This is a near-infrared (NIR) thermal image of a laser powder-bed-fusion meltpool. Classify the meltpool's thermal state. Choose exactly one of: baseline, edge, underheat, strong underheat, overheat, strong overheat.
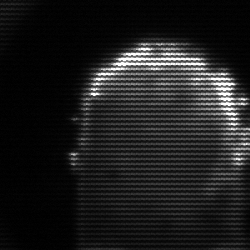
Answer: baseline